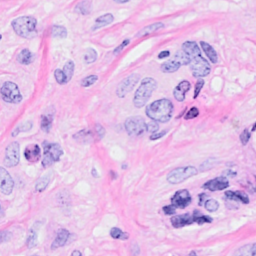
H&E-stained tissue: Breast